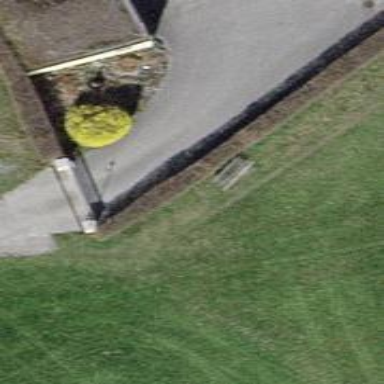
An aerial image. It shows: Bench for seating.